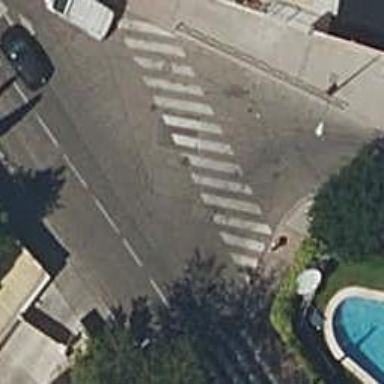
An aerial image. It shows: Zebra crossing on the road.